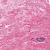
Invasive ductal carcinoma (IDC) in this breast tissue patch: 0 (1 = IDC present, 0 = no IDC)